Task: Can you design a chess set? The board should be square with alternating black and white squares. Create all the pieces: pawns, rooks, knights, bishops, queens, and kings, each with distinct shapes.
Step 3588:
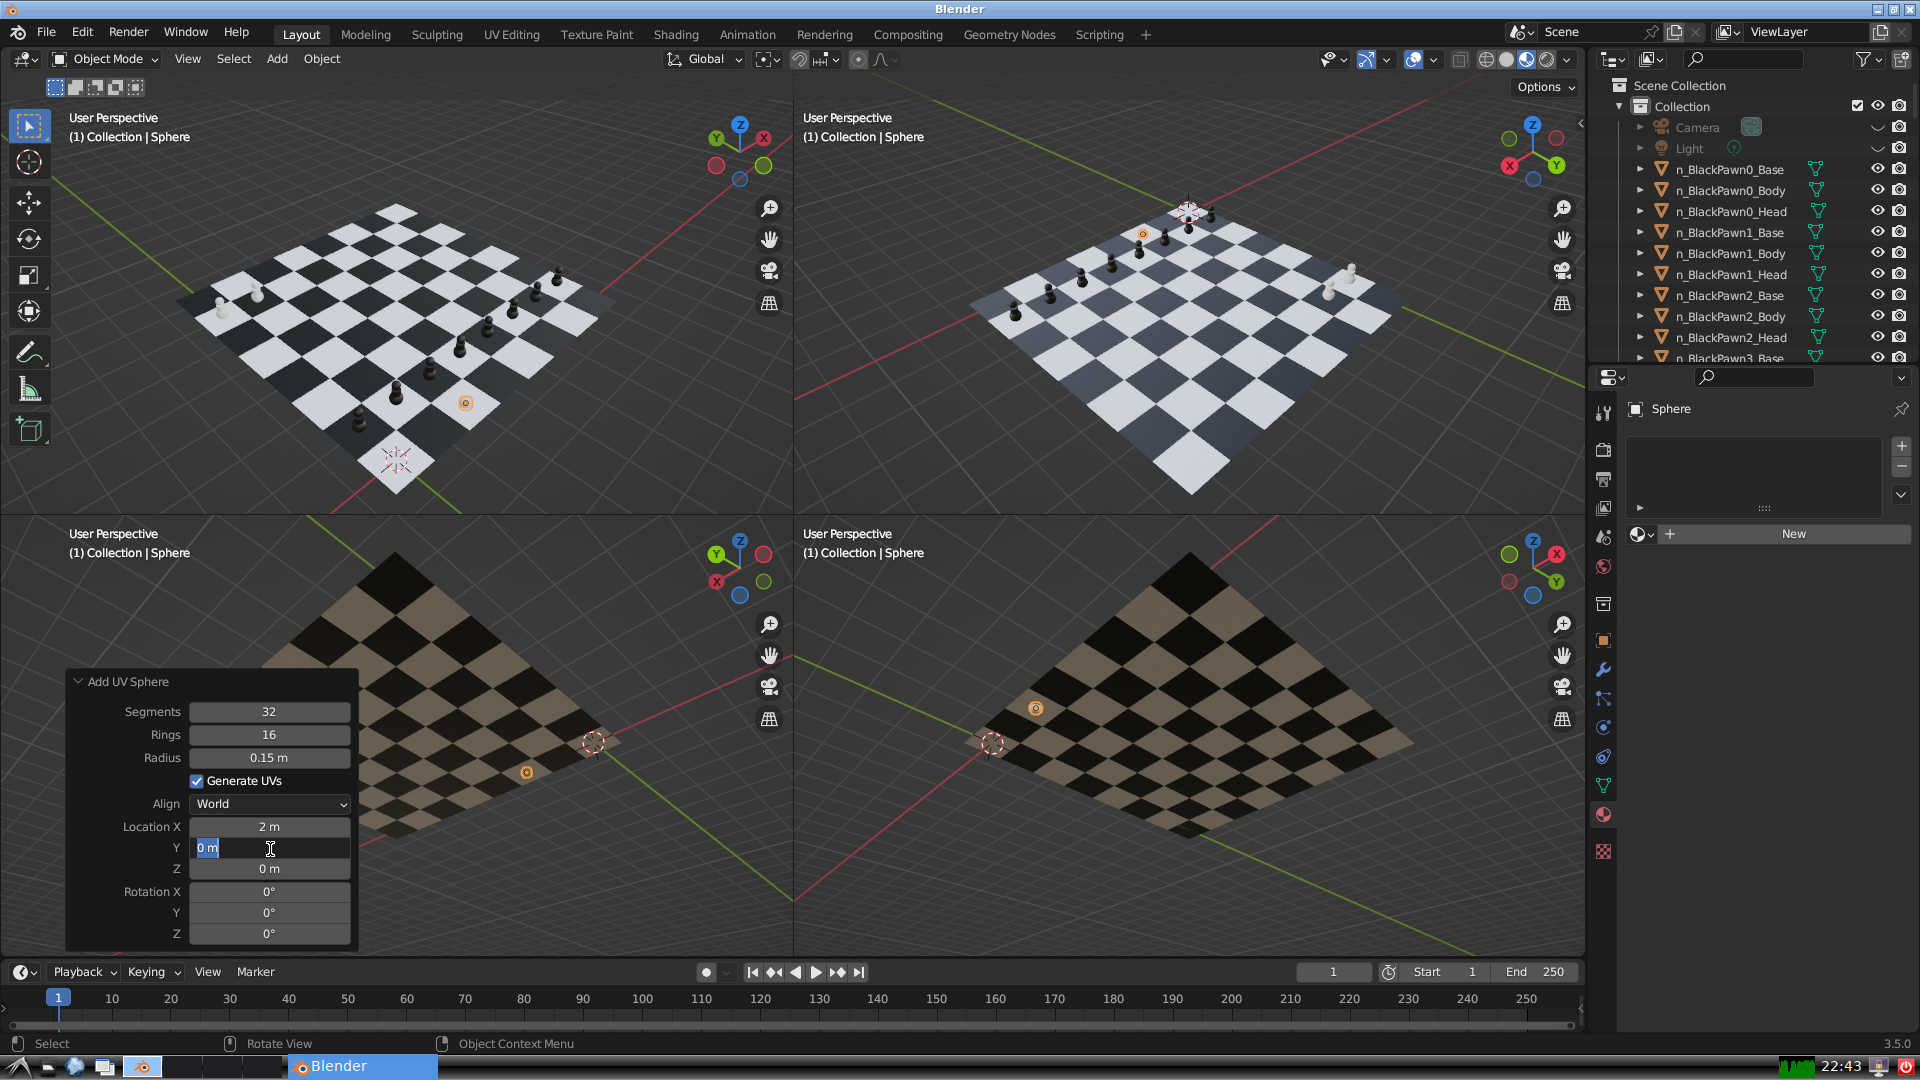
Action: input_text: 6.0